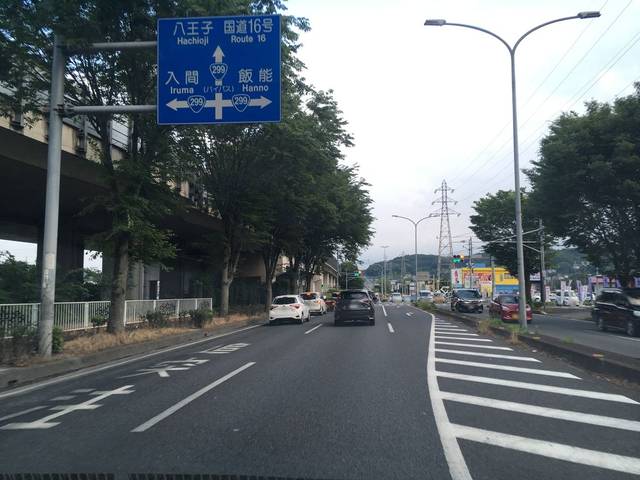
Region: Japan
Coordinates: 35.847, 139.365